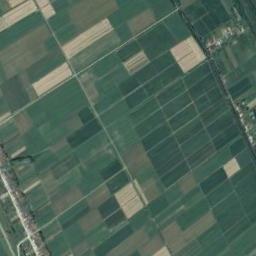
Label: rectangular_farmland